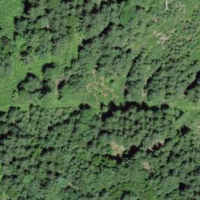
EUNIS habitat code: 44
Species observed at this site:
Impatiens parviflora